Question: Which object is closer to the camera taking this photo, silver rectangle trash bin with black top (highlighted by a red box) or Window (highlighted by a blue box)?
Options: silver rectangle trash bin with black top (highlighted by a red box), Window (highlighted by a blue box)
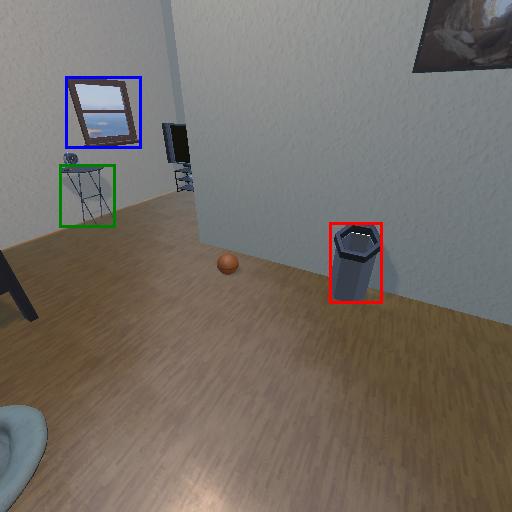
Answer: silver rectangle trash bin with black top (highlighted by a red box)